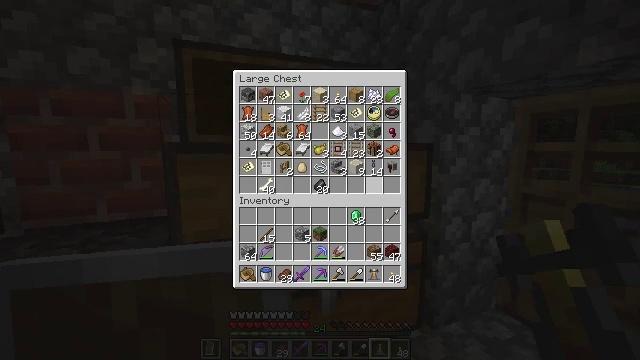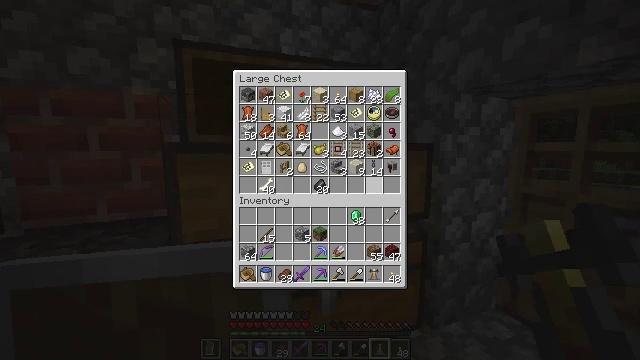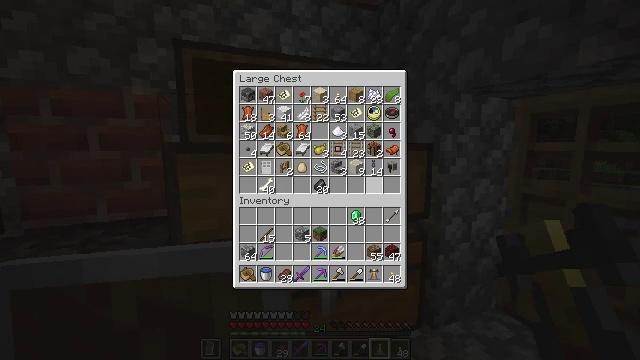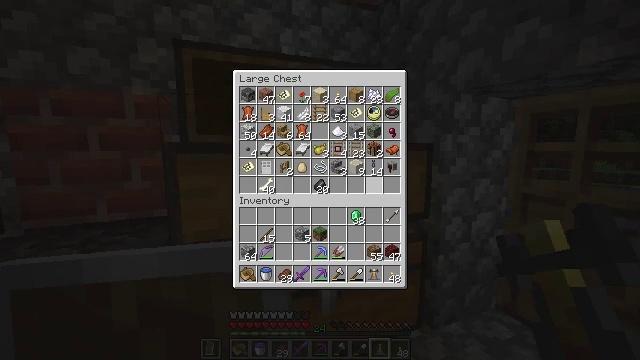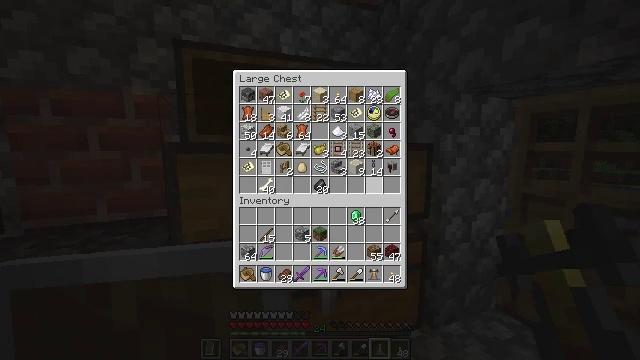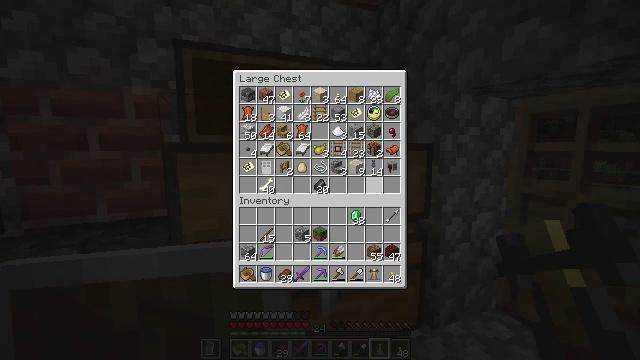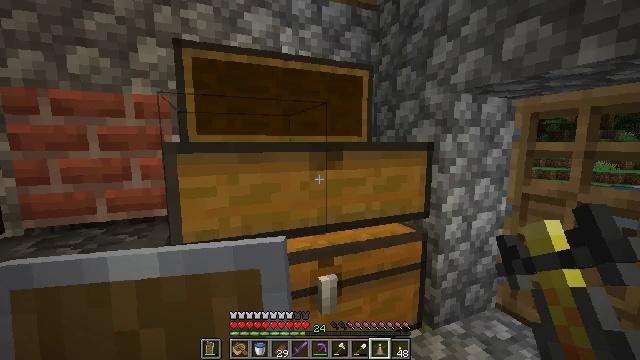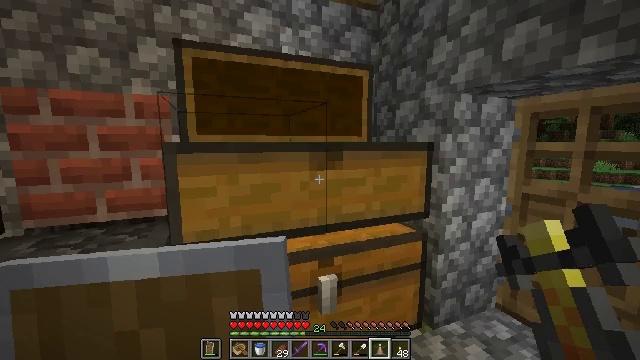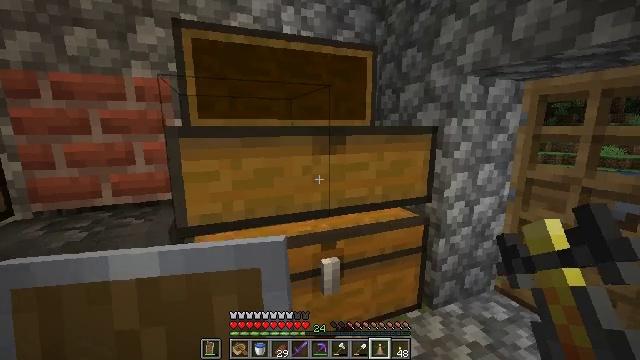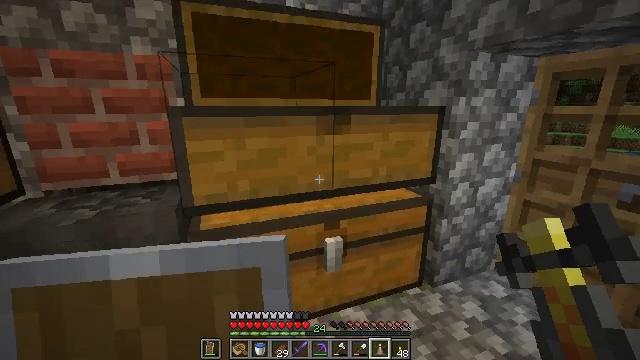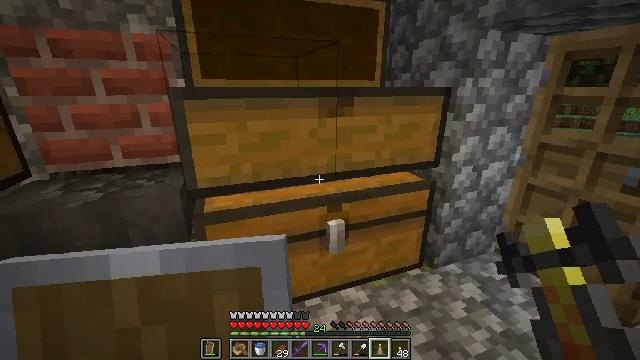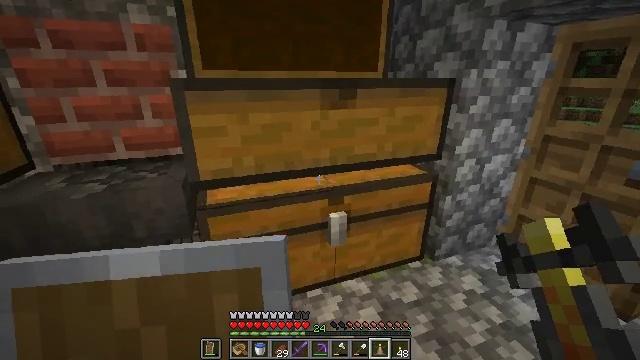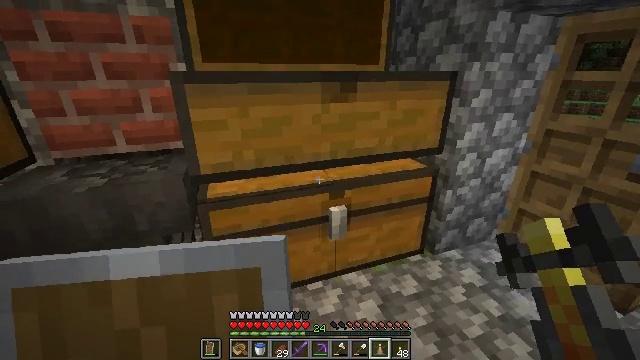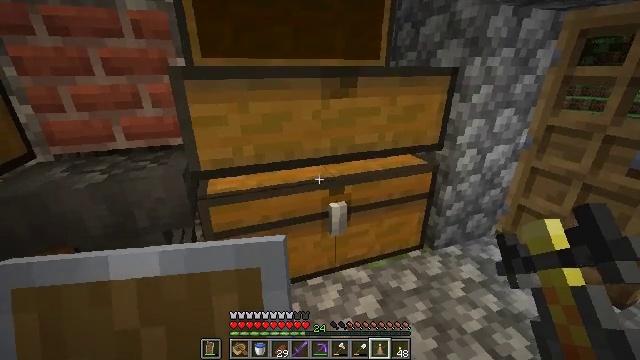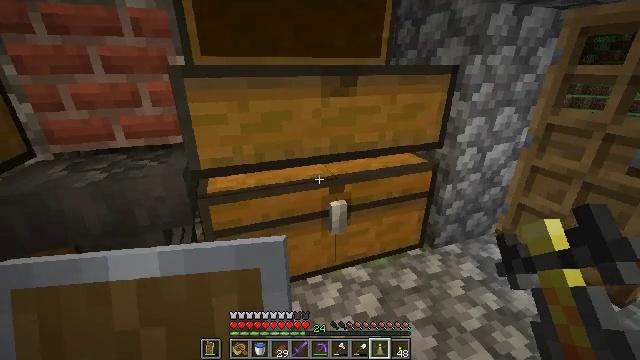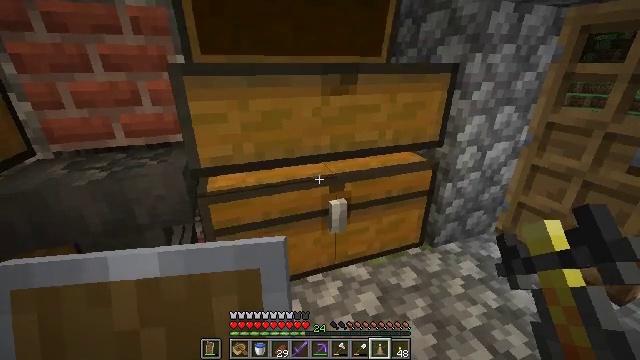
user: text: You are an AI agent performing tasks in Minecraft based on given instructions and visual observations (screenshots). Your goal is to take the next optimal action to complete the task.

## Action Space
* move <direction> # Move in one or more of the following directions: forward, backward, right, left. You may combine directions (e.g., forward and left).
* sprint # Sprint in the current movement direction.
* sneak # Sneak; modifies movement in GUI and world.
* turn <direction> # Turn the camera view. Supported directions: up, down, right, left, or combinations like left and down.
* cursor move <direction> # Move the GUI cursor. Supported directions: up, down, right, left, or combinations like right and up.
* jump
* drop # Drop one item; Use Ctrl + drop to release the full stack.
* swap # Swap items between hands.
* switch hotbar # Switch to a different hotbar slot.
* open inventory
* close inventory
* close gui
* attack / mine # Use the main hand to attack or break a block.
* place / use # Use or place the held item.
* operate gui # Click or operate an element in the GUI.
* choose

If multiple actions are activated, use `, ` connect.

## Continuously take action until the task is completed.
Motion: motion action
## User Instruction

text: Craft a fletching table.
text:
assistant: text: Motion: no_op
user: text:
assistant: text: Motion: no_op
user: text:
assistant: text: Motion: no_op
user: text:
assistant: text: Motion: no_op
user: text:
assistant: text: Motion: no_op
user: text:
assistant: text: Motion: close inventory
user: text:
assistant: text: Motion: close inventory
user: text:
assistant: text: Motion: turn down, close inventory
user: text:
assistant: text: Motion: turn down, close inventory
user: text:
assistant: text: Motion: turn down
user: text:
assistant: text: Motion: turn down
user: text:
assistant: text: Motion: turn down
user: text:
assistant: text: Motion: no_op
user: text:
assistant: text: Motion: no_op
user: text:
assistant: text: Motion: no_op
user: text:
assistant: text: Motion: no_op
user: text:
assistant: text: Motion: use / place
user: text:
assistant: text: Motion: use / place
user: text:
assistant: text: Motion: use / place
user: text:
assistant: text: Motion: no_op
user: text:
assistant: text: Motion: no_op
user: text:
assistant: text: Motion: no_op
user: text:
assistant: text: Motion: no_op
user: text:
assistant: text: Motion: no_op
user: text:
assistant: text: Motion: no_op
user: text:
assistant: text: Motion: no_op
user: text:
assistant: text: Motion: no_op
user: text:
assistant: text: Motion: no_op
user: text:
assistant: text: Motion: no_op
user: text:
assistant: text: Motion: turn down